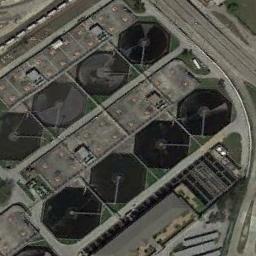
Label: storage tanks